Question: I have a date table which I use as a slicer. I want date1 to get the minimum date from that range. I then use that date to calculate the number of new user from 'KPI_summary' table andIi want this to be a fixed unchanging value which is returned as 'newUsers'.
However when I plot this with dates the values change. am I missing something? pls see codes below
NewUsers =
var date1 = MIN('Date Table'[Date]) -- get the first date from the slicer
var newUsers = calculate(sum(KPI_SUMMARY[NEW_USERS]), KPI_SUMMARY[JOIN_DATE] = date1) --get the new users from the first date
return
newUsers -- I want to always return the newUsers from the first date of the slicer. it shouldnt change

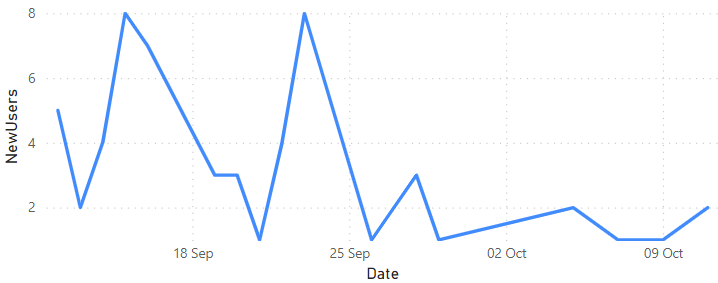
Answer: Try something like this:
'''
NewUsers =
-- get the first date from the slicer
var _date1 =
CALCULATE(
MIN('Date Table'[Date]),
ALLSELECTED('Date Table')
)
var _newUsers =
calculate(
sum(KPI_SUMMARY[NEW_USERS]),
KPI_SUMMARY[JOIN_DATE] = _date1
) --get the new users from the first date
return
_newUsers -- i want to always return the newUsers from the first date of the slicer. it shouldnt change
'''
I used function inside function to change variable calculation context.
Also, as you can see, I would advice you to name your variables with "_" prefix. It's much easier to recognize them then.